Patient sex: F
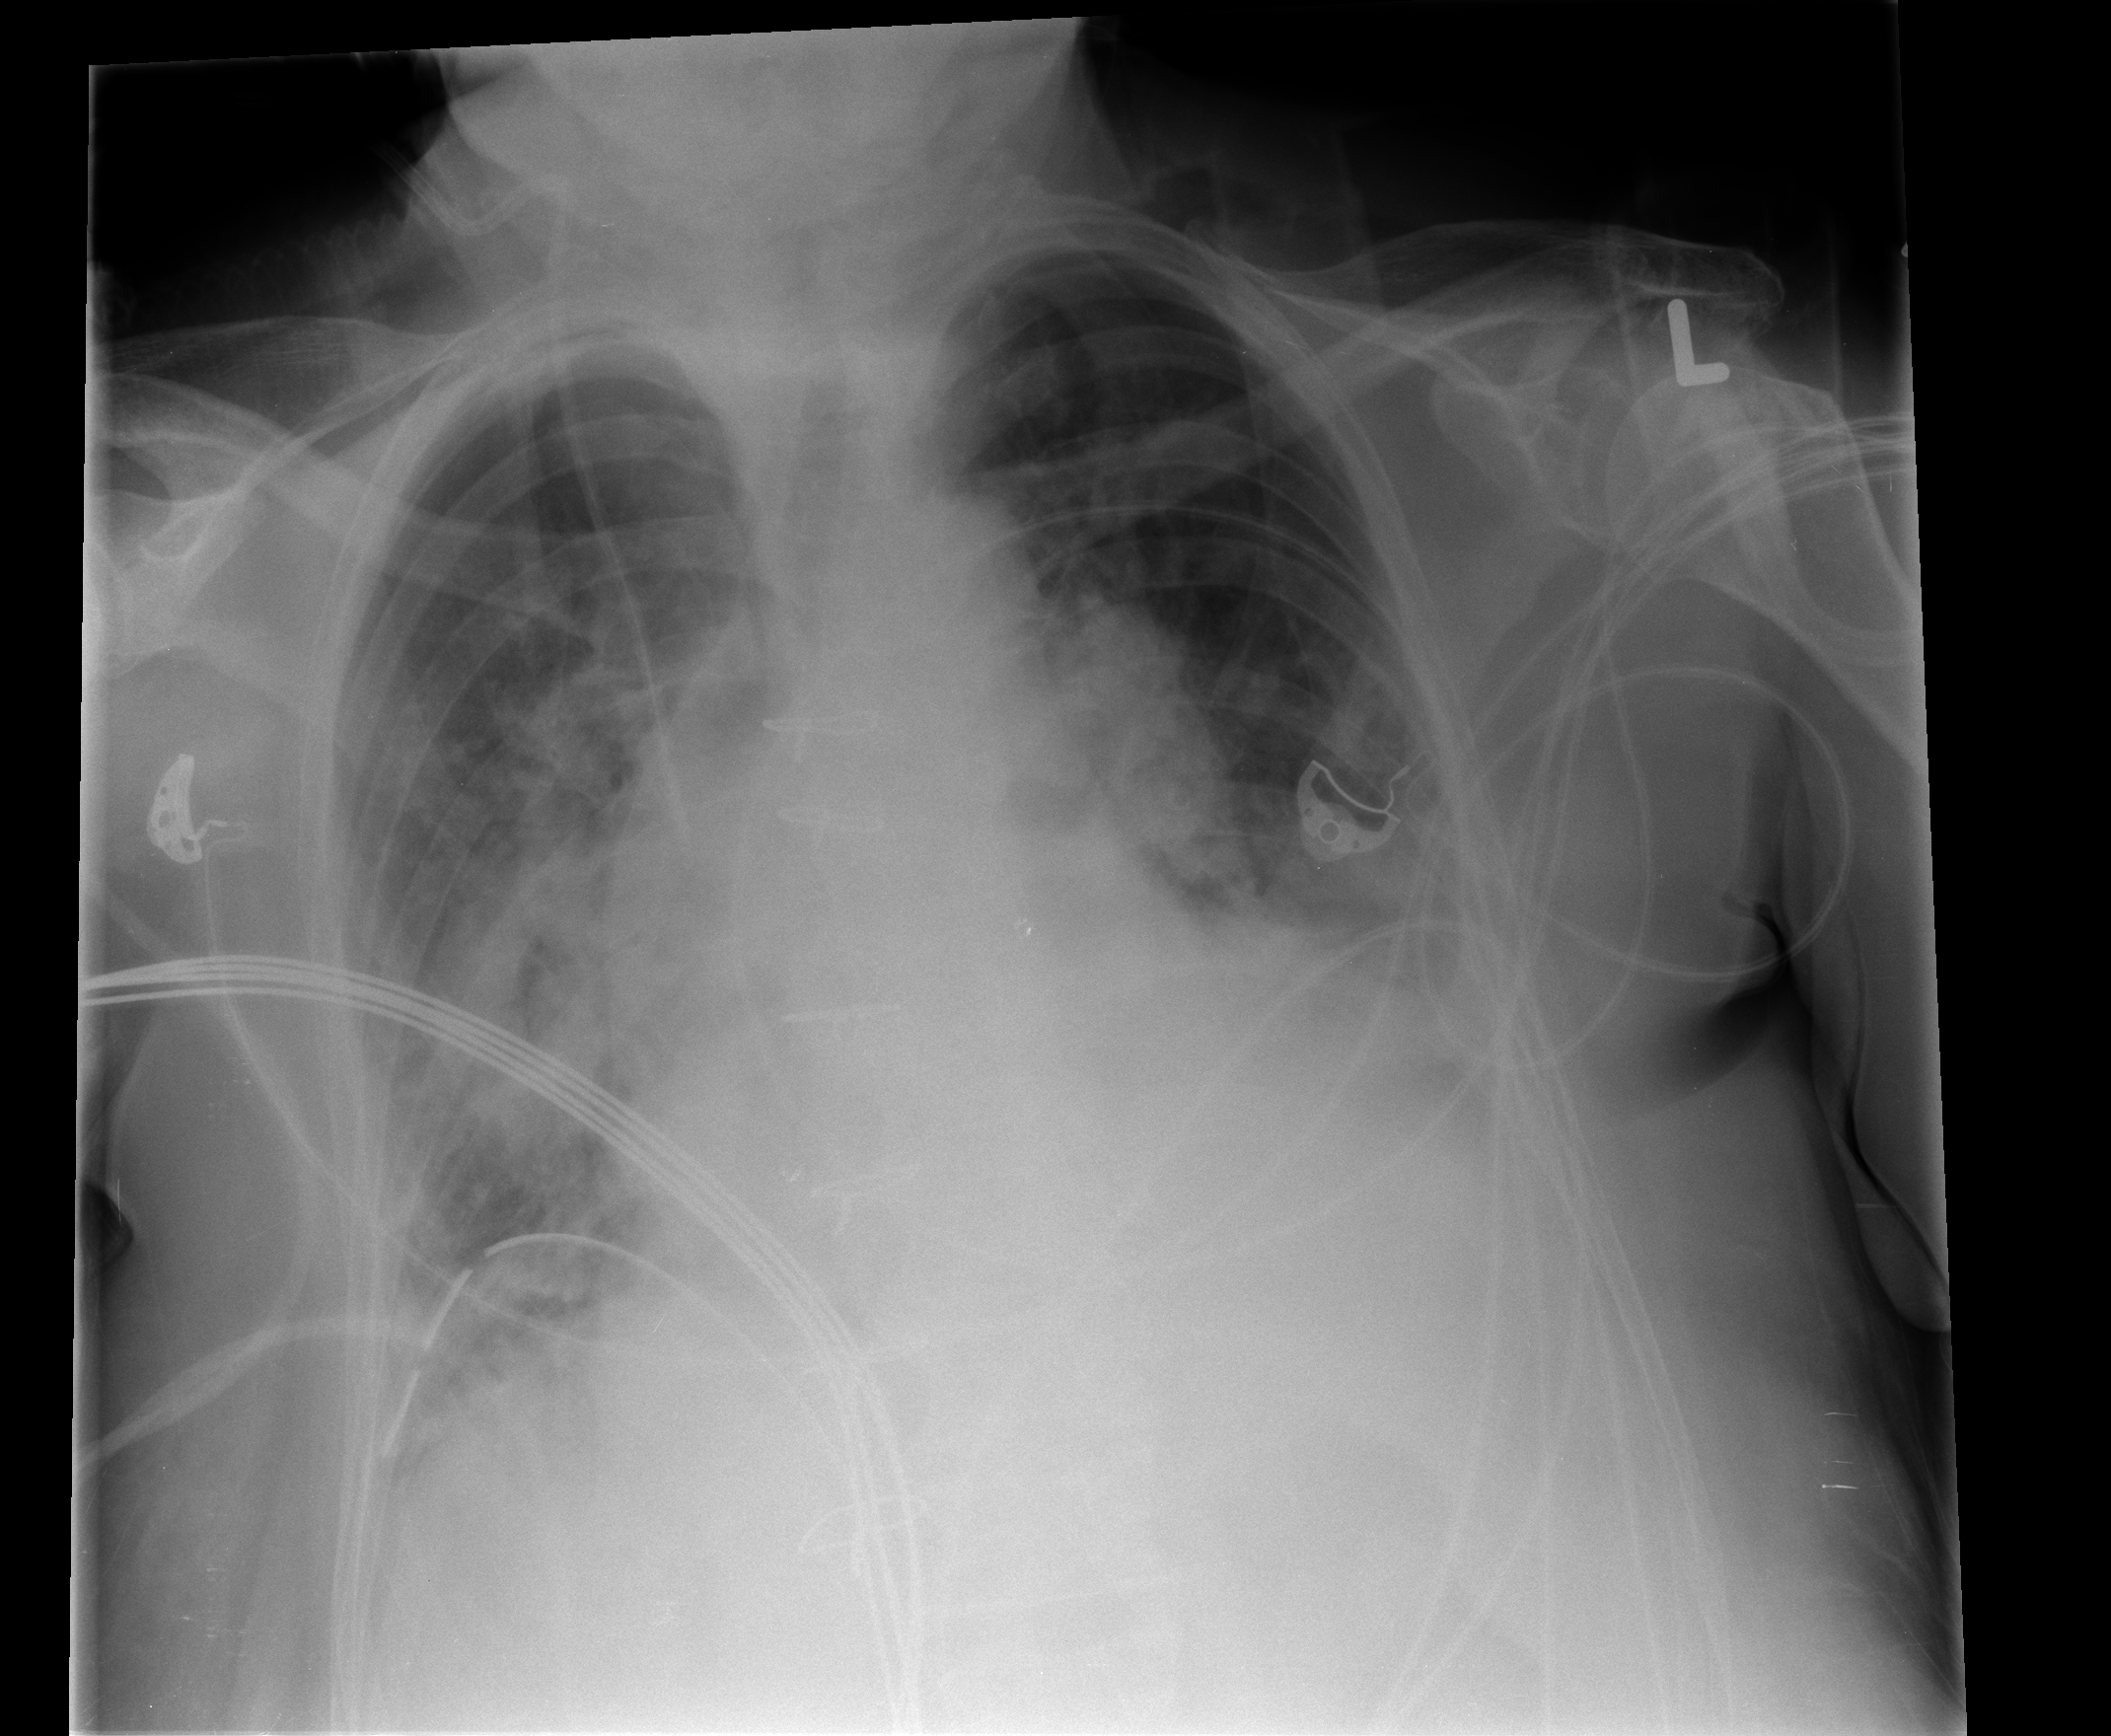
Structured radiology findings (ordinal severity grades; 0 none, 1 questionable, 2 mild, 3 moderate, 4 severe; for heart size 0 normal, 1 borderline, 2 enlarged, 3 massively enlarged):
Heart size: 3
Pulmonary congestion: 3
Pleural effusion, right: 2
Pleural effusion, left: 3
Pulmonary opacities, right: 3
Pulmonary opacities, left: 2
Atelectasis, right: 3
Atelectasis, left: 3